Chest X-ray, PA view. Patient: 41 years old, sex M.
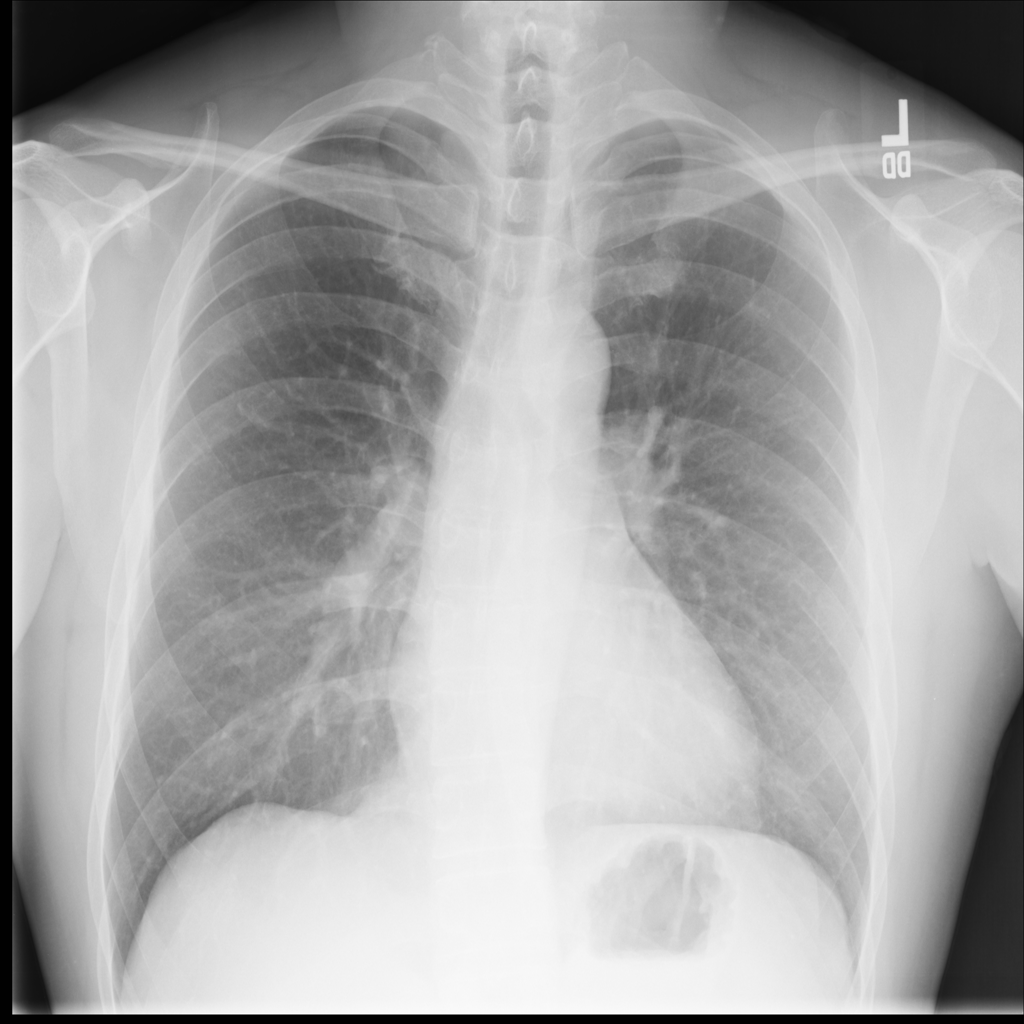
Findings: No Finding